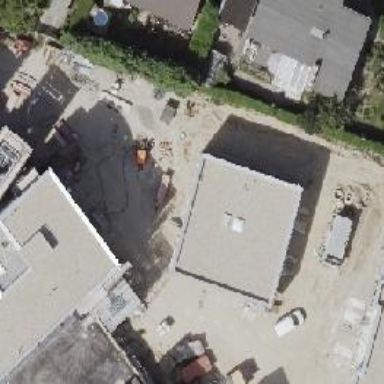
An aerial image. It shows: Flat roof kindergarten building.